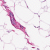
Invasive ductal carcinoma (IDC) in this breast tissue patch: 0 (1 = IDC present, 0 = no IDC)